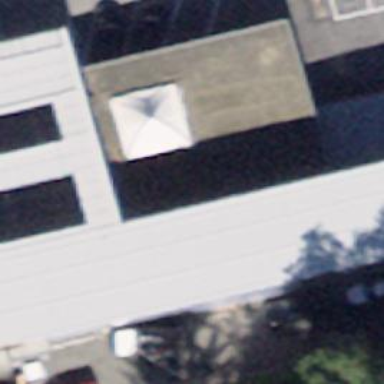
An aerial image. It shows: Car shop.